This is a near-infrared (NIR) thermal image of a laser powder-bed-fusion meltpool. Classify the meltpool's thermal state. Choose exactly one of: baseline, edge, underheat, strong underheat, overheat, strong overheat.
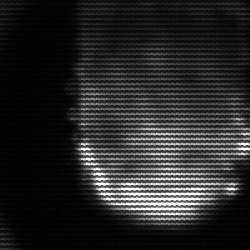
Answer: baseline